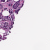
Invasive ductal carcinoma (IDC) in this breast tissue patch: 1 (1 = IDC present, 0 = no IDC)